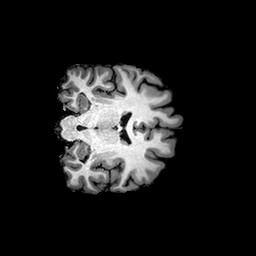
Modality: T1w
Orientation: coronal